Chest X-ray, AP view. Patient: 23 years old, sex M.
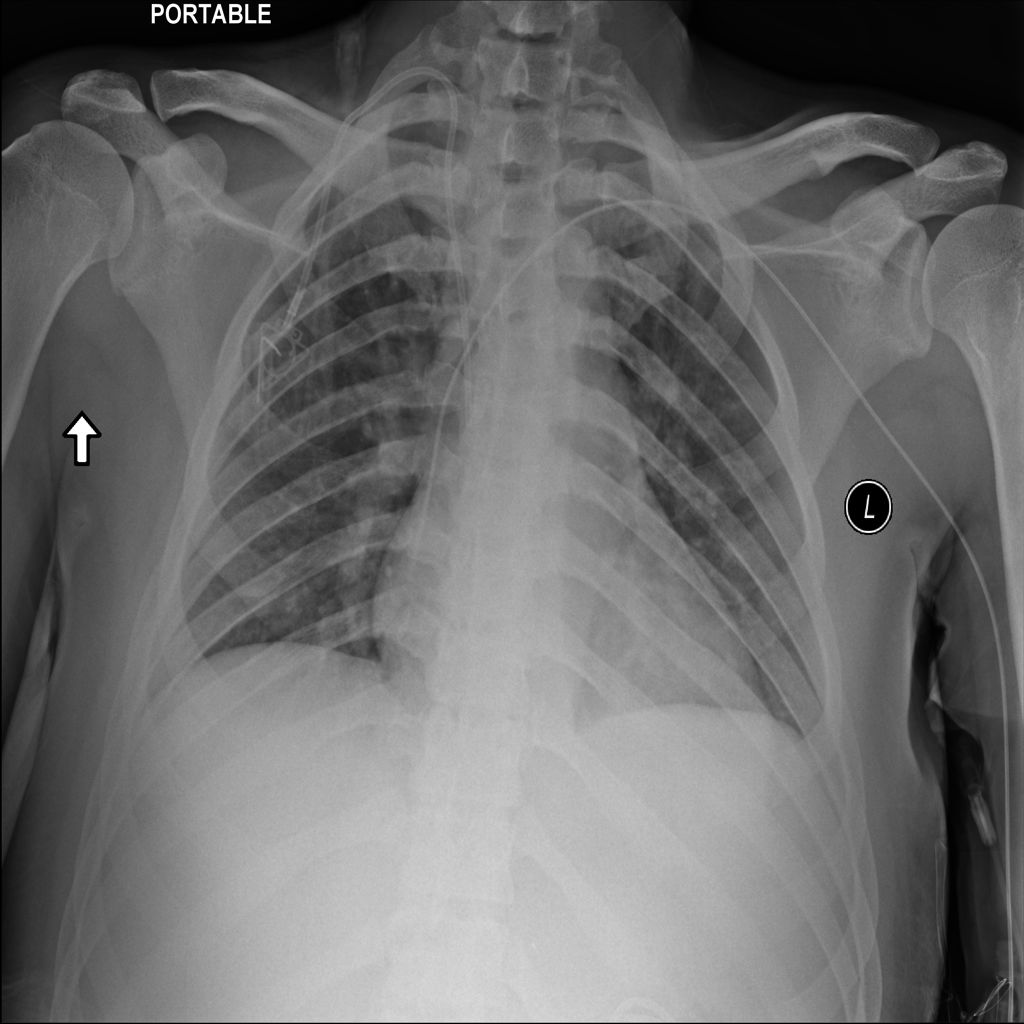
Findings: No Finding